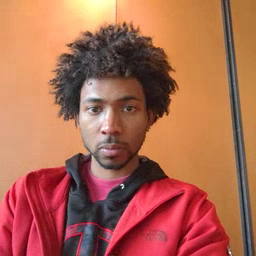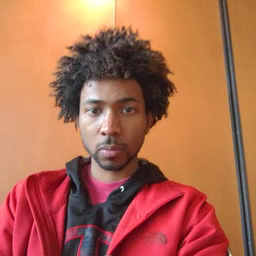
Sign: dad